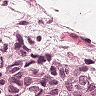
Metastatic tissue present: yes